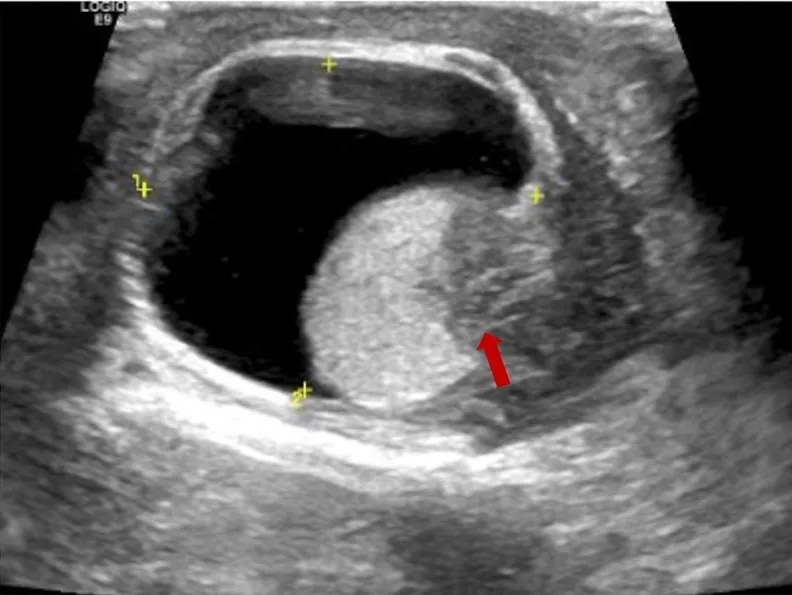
Scrotal ultrasound suggests inflammatory changes in the left epididymis and low echogenicity (red arrow) in the lower part of the left testicle.
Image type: radiology (ultrasound)